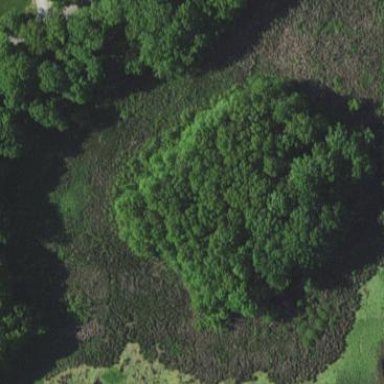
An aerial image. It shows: Island covered with woodland.